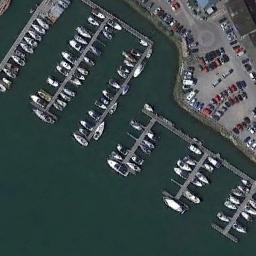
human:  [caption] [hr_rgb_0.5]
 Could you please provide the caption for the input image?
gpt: The harbor has lots of neatly docked boats and a parking lot is next to the harbor .

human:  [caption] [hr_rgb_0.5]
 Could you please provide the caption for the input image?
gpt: Many ships dock neatly on the sea next to the harbor next to the parking lot .

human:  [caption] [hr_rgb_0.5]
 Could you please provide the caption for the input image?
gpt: The harbor is large and many ships have stopped .

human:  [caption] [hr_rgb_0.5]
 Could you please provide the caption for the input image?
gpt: There are many ships in the harbor .

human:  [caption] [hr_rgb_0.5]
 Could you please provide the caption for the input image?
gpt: There are many ships and a parking lot at the harbor .